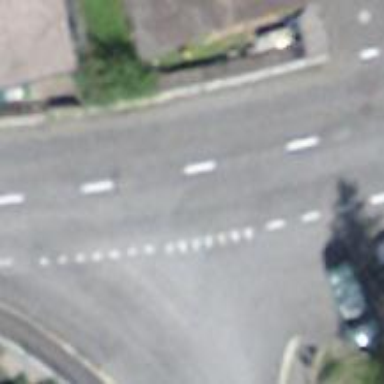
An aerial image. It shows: Residential road with asphalt surface.